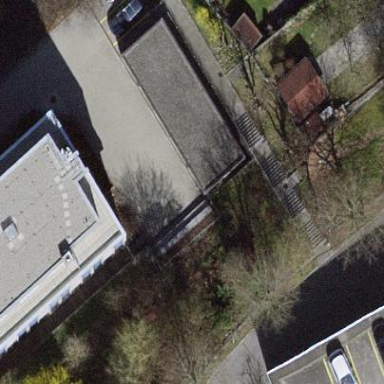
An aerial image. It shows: View of roof of building.